Question: I've downloaded a <URL> from UCI Machine Learning Repository. In the description of the data set, they talk about "predictive attribute" and "non-predictive attribute". What does it mean and how can you identify them in a data set?

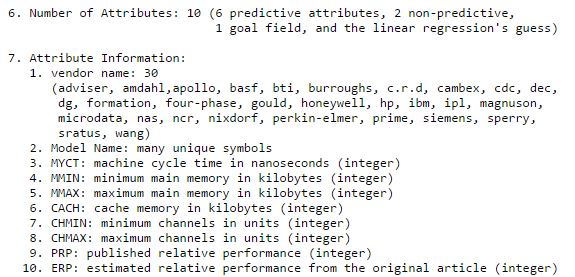
Answer: To me, it looks like attributes relates to type of data points available; therefore a predictive attribute would be a data point that can be used to "predict" something, such as 'MYCT', 'MMIN', 'MMAX', 'CACH', 'CHMIN', 'CHMAX'. The "non-predictive attribute" would be the vendor names and model name. PRP seems to be the goal field, and linear regression guess is ERP.